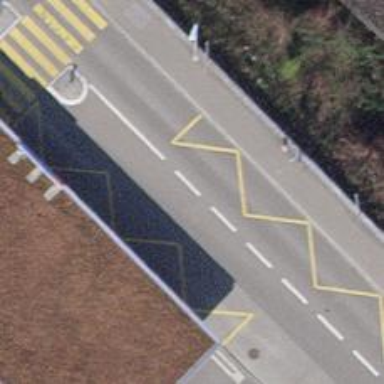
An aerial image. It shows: Bus stop with designated public transport stop position.